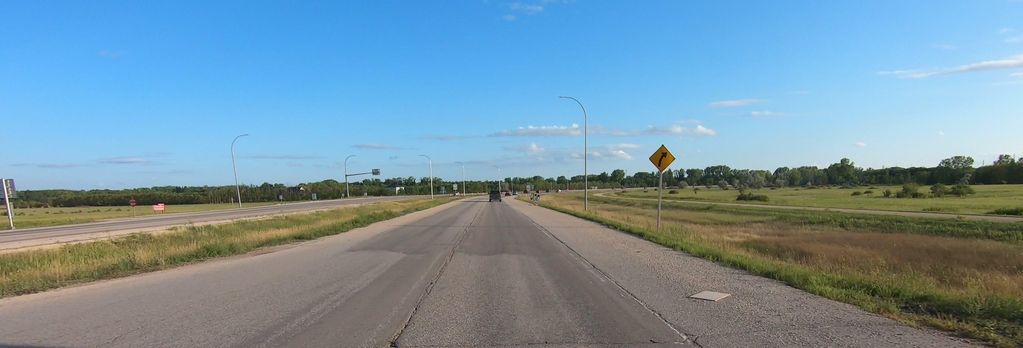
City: winnipeg